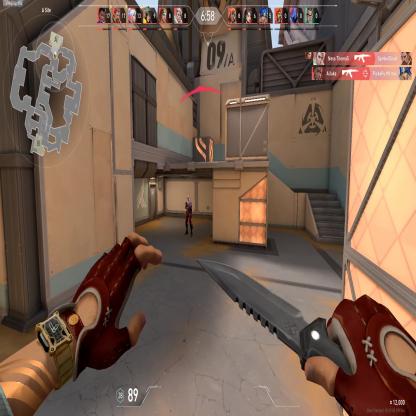
Label: enemy